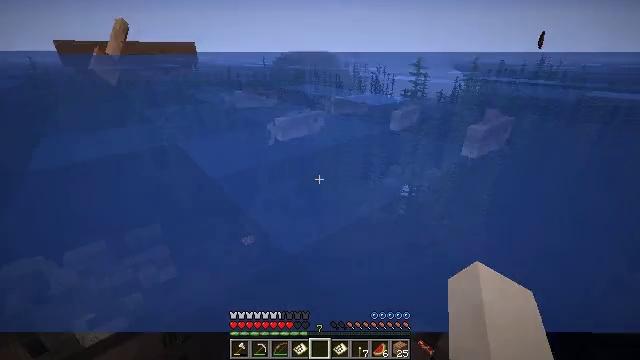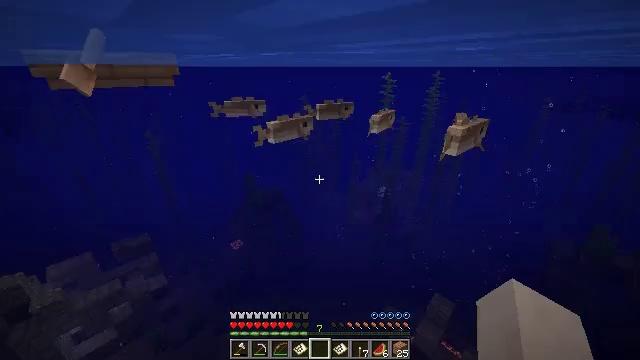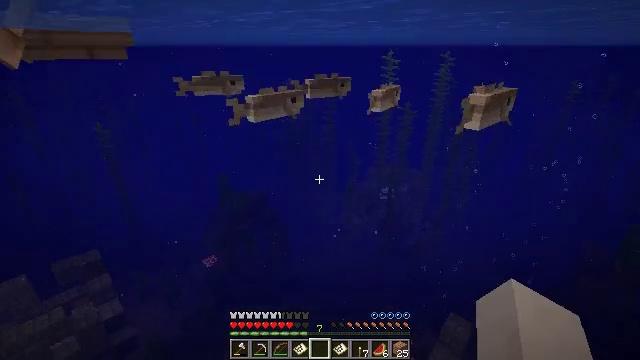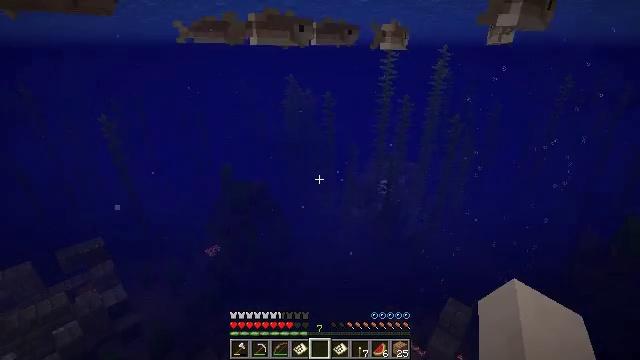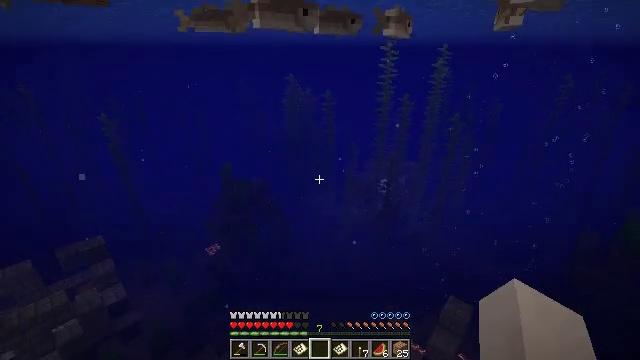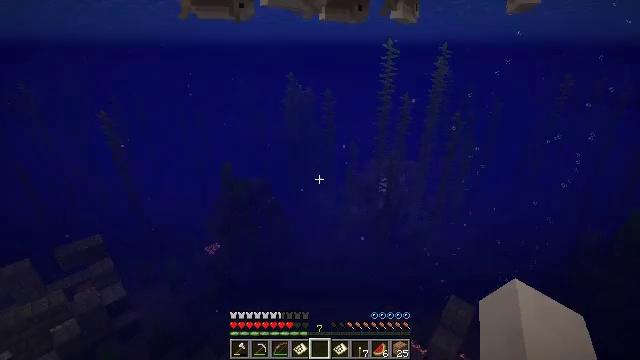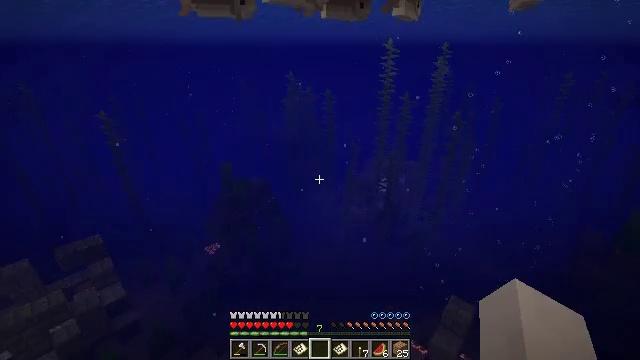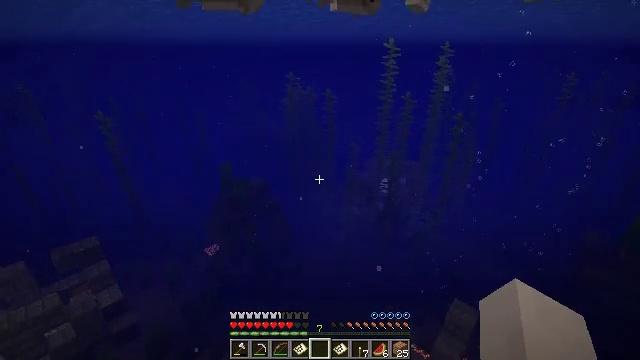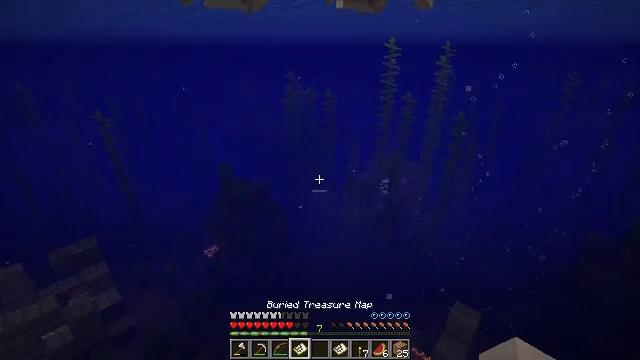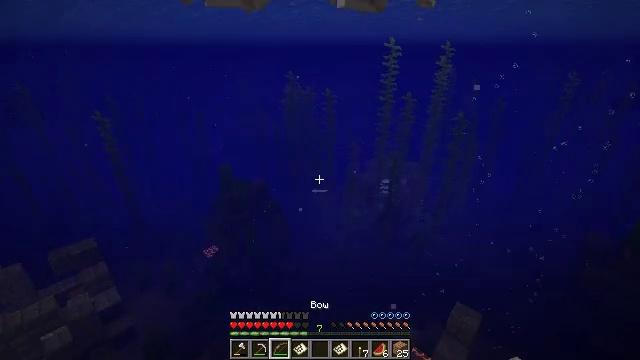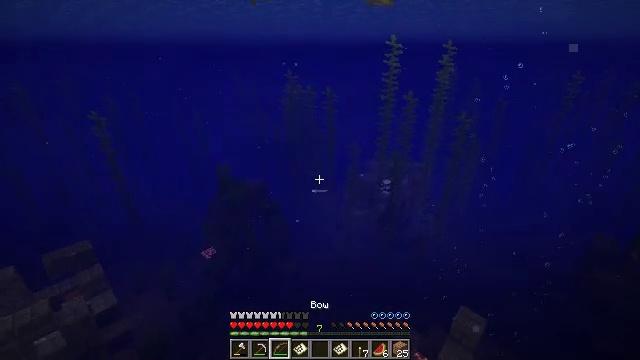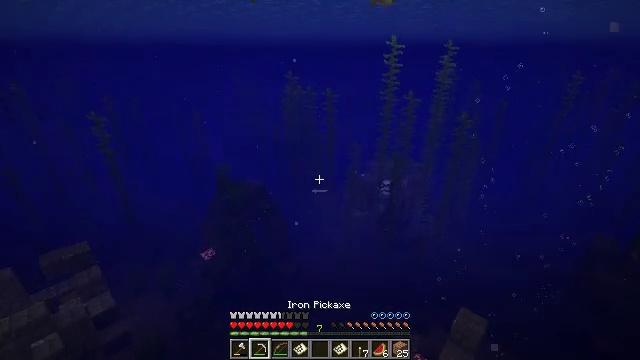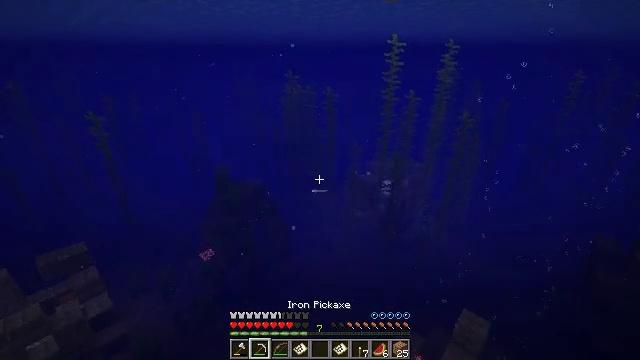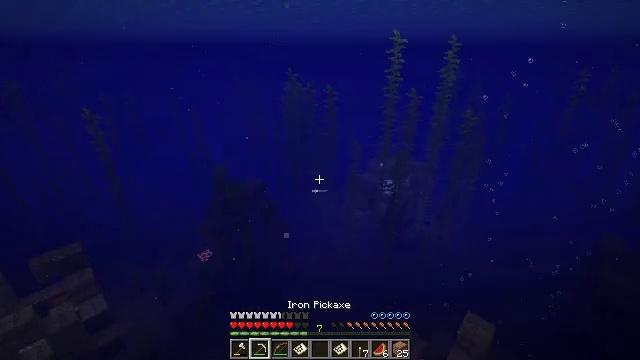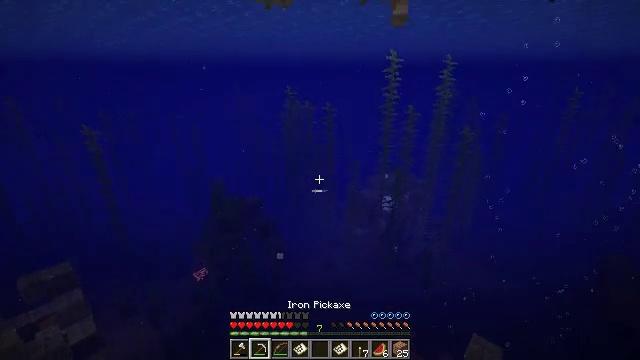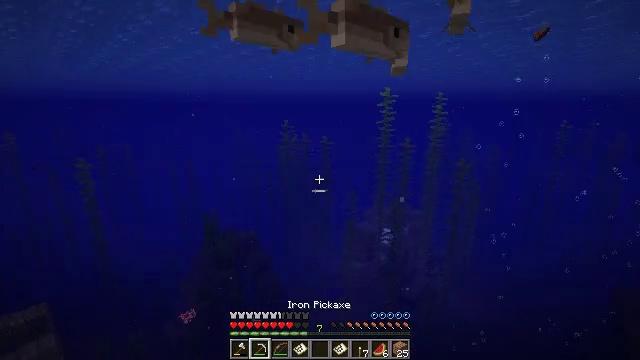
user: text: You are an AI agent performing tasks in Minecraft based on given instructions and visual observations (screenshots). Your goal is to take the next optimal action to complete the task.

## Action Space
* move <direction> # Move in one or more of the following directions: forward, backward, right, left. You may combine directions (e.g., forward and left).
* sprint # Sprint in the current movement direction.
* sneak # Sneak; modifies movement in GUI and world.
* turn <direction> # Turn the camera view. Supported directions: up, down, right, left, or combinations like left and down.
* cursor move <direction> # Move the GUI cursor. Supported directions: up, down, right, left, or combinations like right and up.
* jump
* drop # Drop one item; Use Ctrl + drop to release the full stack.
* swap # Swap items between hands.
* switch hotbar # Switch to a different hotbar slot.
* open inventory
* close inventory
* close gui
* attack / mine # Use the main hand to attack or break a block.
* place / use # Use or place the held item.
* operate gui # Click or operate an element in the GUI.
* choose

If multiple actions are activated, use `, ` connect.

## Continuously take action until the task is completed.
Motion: motion action
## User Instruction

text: Catch and defeat a cod.
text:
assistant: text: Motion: move forward, sprint, turn right and up
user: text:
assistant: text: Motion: move forward, sprint, turn right, jump
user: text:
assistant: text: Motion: move forward, sprint, jump
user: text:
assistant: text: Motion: move forward, sprint, jump
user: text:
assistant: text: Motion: move forward, sprint, jump
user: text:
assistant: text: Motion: move forward, sprint, jump
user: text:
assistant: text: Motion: move forward, sprint, jump
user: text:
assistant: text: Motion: move forward, sprint, jump
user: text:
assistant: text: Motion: move forward, sprint
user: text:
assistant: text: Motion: move forward, sprint
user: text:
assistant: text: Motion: move forward, sprint
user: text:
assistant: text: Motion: move forward, sprint
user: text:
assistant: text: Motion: move forward, sprint
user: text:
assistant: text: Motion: move forward, sprint, turn up
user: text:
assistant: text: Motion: move forward, sprint, turn up, jump
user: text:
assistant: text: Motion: sprint, turn up, jump
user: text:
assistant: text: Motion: sprint, turn right and up, jump
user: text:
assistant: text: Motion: sprint, jump
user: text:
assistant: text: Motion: sprint, jump
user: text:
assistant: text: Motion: sprint, jump
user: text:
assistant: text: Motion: sprint, jump
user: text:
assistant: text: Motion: sprint, jump
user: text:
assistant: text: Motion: sprint, jump
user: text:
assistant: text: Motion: sprint, jump
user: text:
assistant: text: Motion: sprint, turn down, jump
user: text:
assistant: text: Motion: sprint, turn down, jump
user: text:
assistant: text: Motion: sprint, turn right and down
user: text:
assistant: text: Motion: sprint, turn right and down
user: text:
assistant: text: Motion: sprint, turn right and down
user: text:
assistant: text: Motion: sprint, turn right and down